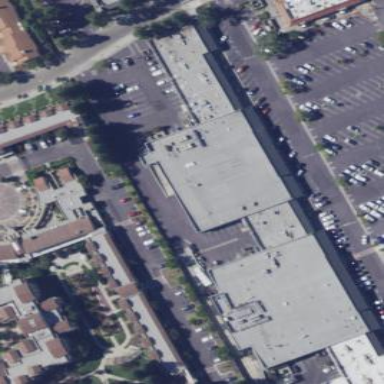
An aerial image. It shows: Retail building.